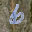
Label: 6